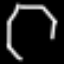
Label: octagon